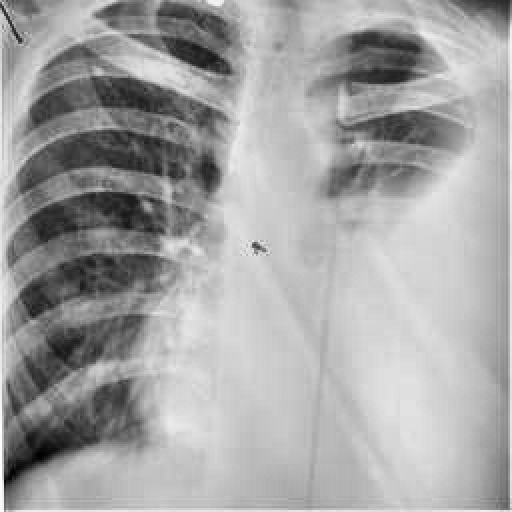
Finding: TUBERCULOSIS